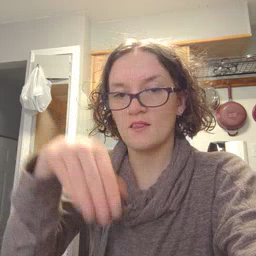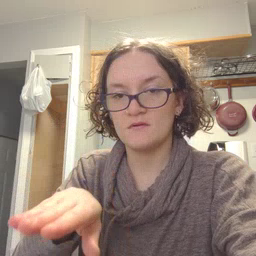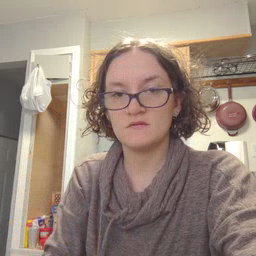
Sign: elephant